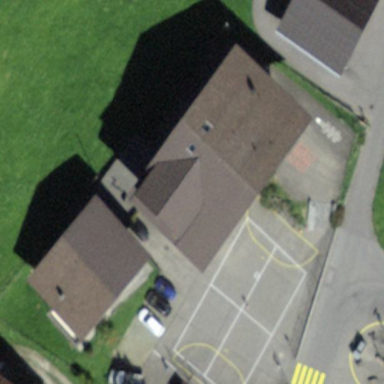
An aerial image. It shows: School.